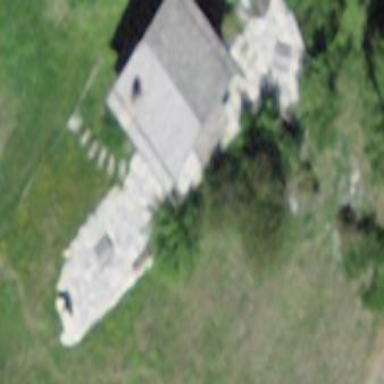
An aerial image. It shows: Building with tiled roof.